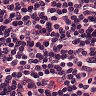
Metastatic tissue present: no